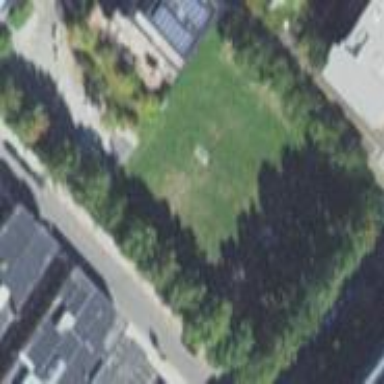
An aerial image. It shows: Park with multiple sports facilities.